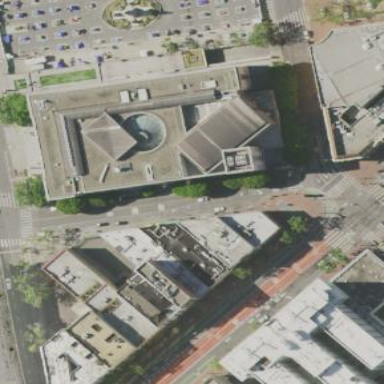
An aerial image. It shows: Library building.